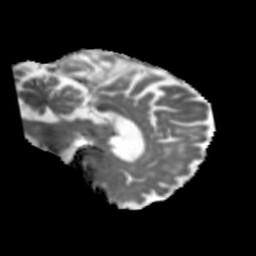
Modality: MD
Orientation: sagittal
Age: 75
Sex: male
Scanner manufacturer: siemens
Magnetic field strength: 3 T
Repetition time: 5.47 s
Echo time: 0.0854 s